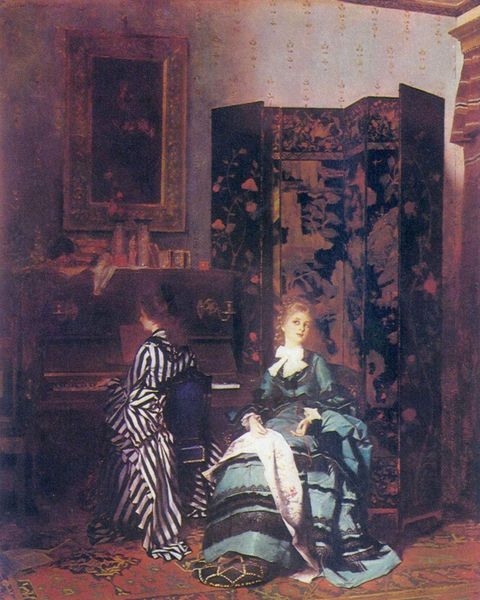
Titel: Chopin
Künstler: Albert von Keller
Standort: München
Institution: Neue Pinakothek
Schlagwörter: blau, dunkel, gemälde, hand, schatten, umhang, weiß, frauen, gelb, menschen, mädchen, ocker, sitzen, blumen, braun, damen, fenster, frau, frisur, geste, hell, kleid, kleider, licht, ohr, orange, raum, rücken, schwarz, stuhl, stühle, zimmer, ölbild, blick, dame, rosen, rot, schal, tuch, mode, muster, rock, schleife, teppich, blond, jung, wand, augen, gesicht, mensch, rahmen, spitze, bild, hände, innenraum, portrait, vorhang, hütte, sonne, boden, gold, interieur, sessel, sitzend, stickerei, stoff, decke, familie, innen, gesang, konzert, musik, schleifen, lippen, schön, seide, vornehm, genre, karren, vase, beine, hellblau, lächeln, bilderrahmen, schrank, wohnzimmer, ecke, lehne, zwei, haltung, noten, nachmittag, weizen, lila, tag, violett, schemel, kissen, gardine, salon, tapete, holzboden, spielen, handarbeit, dekor, klavier, musikzimmer, musizieren, ornamente, piano, gestreift, kerze, paravan, paravant, paravent, streifen, kerzen, lack, leuchter, vasen, raumteiler, stube, sticken, rüschen, japanisch, stola, schwestern, mond, buch, diwan, lehnstuhl, porzellan, entzücken, asien, zeitung, schachtel, fußbank, schwester, tasten, gefässe, chinesisch, china, taste, kerzenhalter, singen, historismus, bild im bild, orientteppich, schatulle, töchter, gebildet, fensterlos, zuhören, trennwand, vorspiel, klavierleuchter, klavierspiel, spanische wand, wandschirm, lauschen, bildung, przellan, stellwand, porzellanfigur, musikstunde, gainsbourough, reynolds, spinett, familiär, zuhörerin, sichtschutz, musikunterricht, höhere töchter, sitzne, klavierstunde, 'andarbeit, fußwärmer, interior scene, raunteiler, teppich orientteppich, stuhl rücken